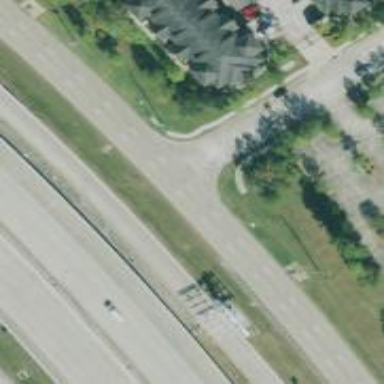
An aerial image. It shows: Secondary road with frontage road.